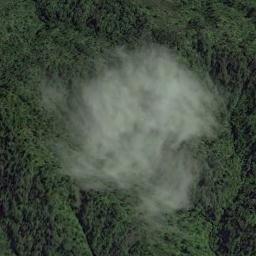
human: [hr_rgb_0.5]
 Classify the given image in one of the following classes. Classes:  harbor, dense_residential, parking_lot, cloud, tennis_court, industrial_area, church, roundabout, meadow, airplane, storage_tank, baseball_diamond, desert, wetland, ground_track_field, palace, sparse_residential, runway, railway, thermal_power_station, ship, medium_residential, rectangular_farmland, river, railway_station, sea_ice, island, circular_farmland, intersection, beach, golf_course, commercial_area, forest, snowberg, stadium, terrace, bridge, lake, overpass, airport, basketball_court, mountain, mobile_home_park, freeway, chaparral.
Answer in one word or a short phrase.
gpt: cloud